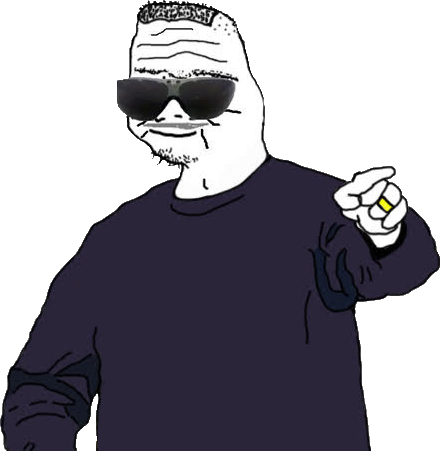
Label: 5_Boomer